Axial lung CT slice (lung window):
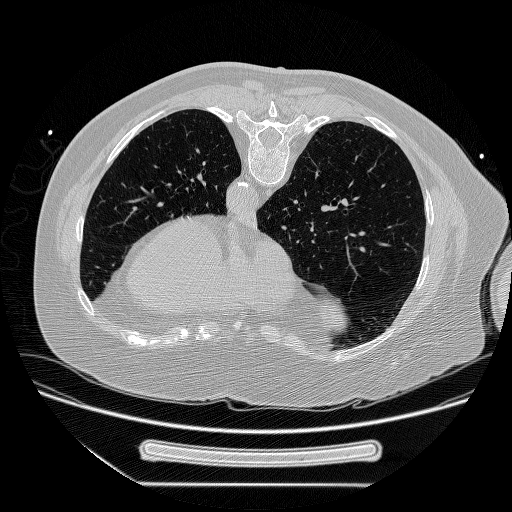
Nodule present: no